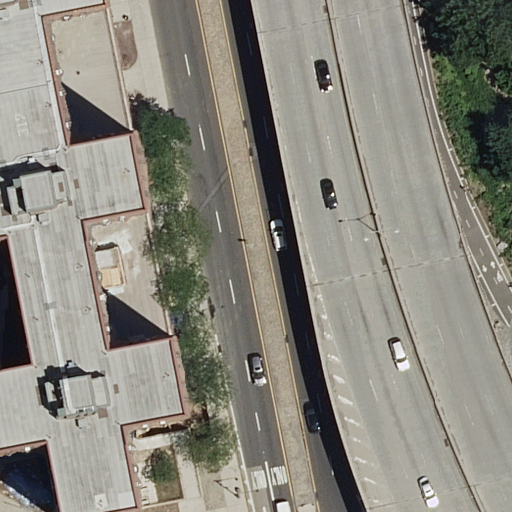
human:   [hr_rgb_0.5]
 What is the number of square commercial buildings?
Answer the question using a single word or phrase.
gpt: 0

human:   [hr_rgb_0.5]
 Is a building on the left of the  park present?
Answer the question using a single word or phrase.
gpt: yes

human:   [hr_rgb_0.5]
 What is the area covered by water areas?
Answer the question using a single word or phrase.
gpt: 0m2

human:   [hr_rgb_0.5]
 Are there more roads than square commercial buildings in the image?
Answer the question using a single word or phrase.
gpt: yes

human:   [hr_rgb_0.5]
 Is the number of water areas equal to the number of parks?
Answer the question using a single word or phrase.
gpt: no

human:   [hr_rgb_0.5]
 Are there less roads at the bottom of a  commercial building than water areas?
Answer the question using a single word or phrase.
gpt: no

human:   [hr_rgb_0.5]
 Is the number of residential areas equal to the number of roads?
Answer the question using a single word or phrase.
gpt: no

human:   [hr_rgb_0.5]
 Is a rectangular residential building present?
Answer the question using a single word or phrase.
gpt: yes

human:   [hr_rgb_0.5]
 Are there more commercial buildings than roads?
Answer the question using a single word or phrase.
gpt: no

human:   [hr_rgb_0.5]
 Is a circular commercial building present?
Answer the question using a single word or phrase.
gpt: no

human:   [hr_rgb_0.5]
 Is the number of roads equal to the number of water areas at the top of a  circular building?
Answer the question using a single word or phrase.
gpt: no

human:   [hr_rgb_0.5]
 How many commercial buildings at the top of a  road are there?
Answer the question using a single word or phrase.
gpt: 0

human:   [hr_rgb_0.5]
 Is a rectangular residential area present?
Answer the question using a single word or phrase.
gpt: yes

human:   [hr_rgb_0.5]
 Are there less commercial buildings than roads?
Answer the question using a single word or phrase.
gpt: yes

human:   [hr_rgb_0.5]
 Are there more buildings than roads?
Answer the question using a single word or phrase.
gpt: no

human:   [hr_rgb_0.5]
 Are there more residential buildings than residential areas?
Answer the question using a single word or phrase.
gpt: no

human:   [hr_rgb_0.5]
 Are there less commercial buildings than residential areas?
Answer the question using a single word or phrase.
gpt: yes

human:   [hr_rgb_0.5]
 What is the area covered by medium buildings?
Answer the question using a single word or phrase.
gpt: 347m2

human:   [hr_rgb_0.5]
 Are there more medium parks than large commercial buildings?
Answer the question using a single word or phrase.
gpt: no

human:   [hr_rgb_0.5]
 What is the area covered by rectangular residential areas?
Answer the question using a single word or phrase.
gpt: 10614m2

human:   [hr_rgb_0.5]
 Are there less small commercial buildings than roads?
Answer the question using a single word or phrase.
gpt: yes

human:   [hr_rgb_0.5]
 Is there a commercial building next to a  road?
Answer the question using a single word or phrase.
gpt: no

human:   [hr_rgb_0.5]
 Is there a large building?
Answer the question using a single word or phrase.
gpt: no

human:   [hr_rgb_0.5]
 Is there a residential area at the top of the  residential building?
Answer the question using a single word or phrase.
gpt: no

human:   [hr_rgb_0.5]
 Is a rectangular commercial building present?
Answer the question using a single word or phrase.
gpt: no

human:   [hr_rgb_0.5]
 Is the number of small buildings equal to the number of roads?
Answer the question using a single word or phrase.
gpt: no

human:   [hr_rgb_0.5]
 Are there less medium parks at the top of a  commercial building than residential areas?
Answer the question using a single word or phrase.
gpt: yes

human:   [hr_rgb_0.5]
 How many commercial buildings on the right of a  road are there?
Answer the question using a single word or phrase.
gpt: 0

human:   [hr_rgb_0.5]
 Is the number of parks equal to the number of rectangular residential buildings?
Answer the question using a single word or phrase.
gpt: yes

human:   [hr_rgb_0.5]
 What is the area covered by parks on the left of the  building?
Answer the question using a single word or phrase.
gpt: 0m2

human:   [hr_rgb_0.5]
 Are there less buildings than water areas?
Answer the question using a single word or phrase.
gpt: no

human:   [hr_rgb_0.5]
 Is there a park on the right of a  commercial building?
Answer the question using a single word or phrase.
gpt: no

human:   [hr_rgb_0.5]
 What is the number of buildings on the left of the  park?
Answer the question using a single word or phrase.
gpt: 1

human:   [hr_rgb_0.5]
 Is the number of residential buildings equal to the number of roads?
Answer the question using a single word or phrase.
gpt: no

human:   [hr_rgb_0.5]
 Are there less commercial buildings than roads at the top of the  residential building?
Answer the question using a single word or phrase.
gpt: no

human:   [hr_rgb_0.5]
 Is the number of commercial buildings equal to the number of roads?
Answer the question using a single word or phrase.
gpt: no